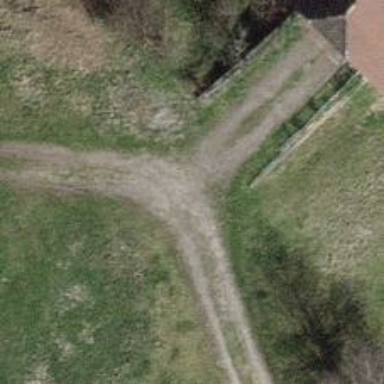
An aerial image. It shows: Track road with grade3 tracktype.